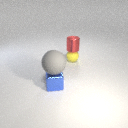
small red metal cylinder above small yellow rubber sphere